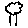
Label: tree